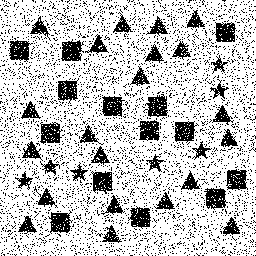
Squares: 14
Triangles: 21
Stars: 7
Total shapes: 42